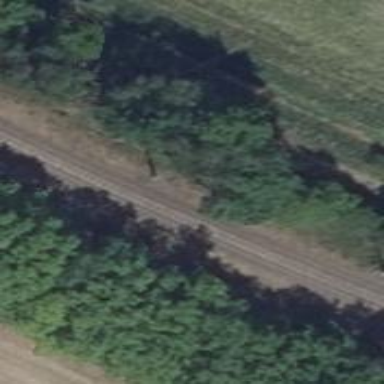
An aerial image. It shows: Railway siding with rails.